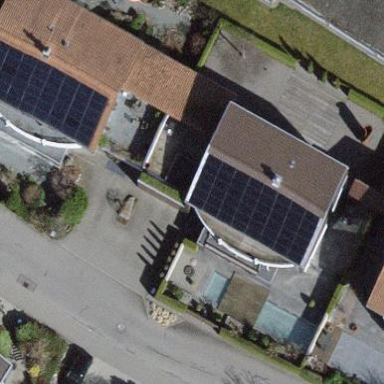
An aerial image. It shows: Solar power generator using photovoltaic panels.